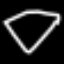
Label: diamond